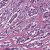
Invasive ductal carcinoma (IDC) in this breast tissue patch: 1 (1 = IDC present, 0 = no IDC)